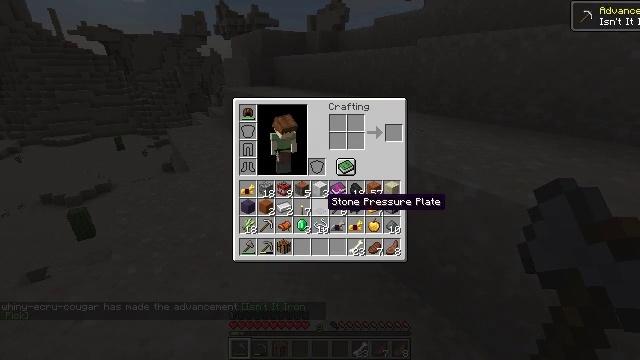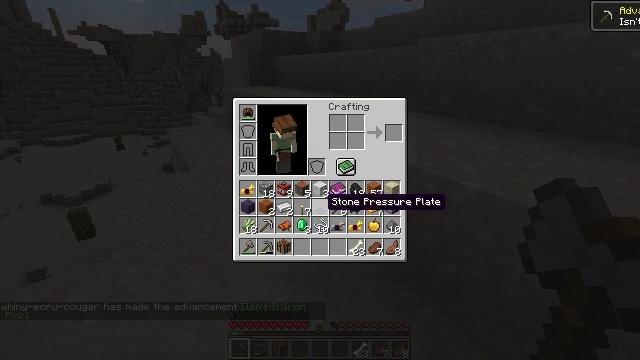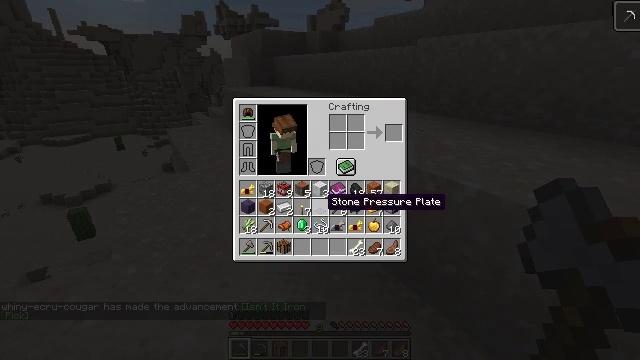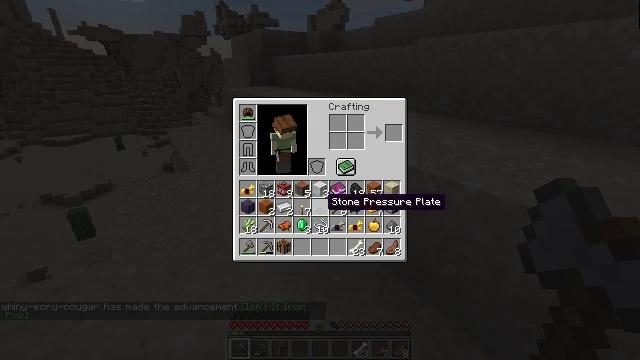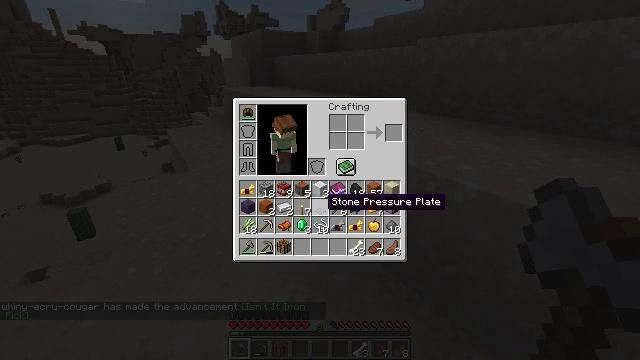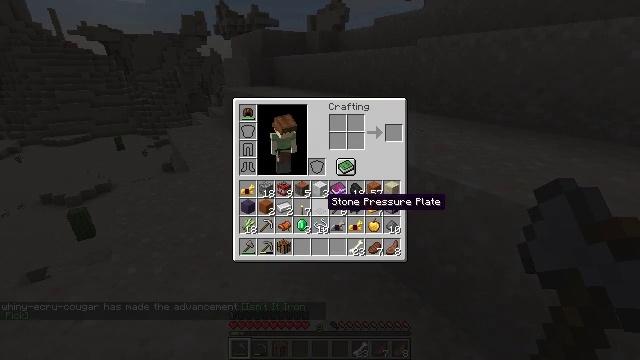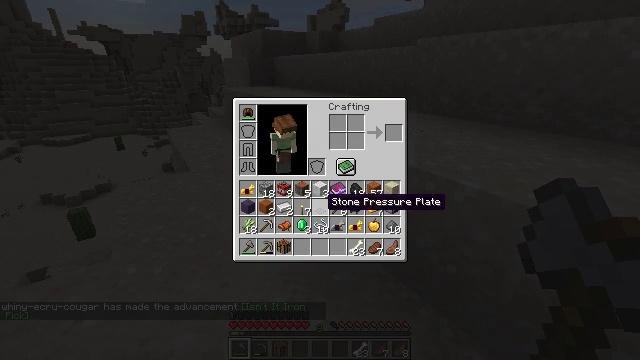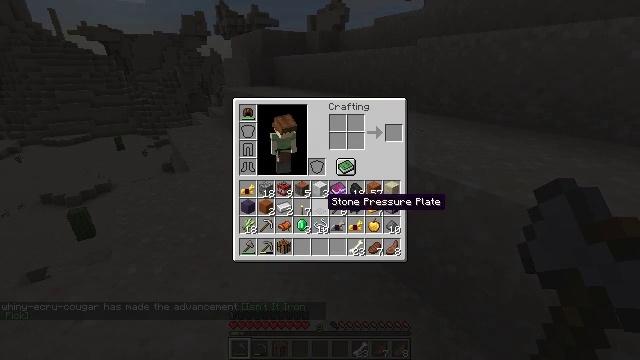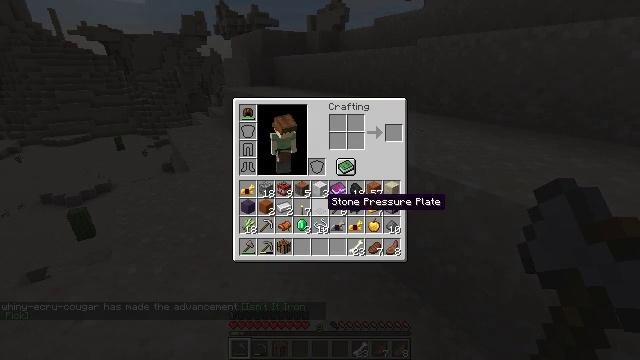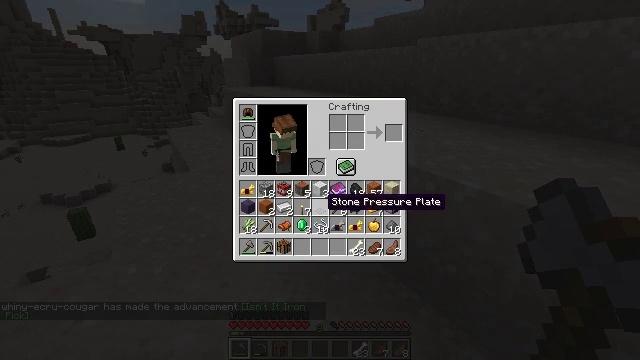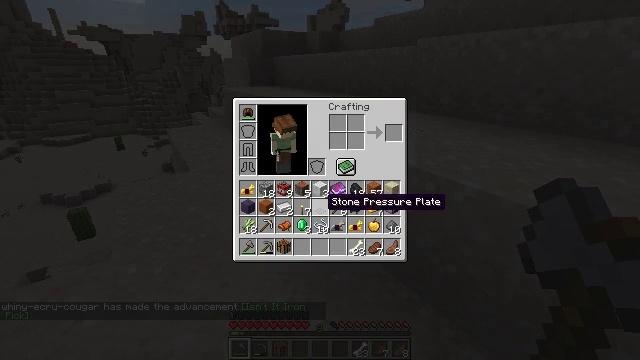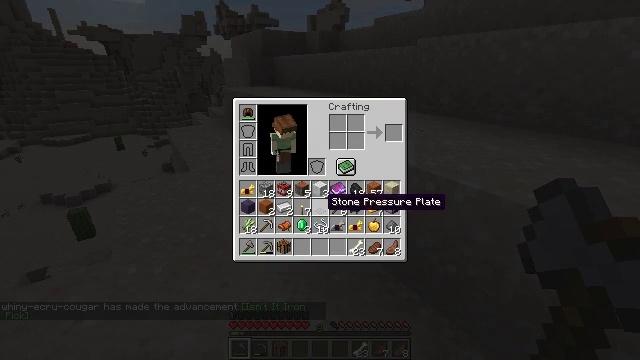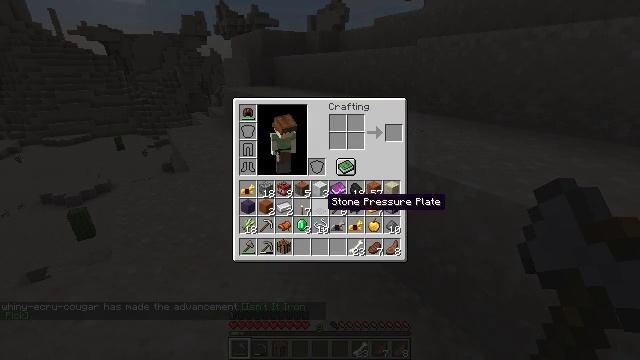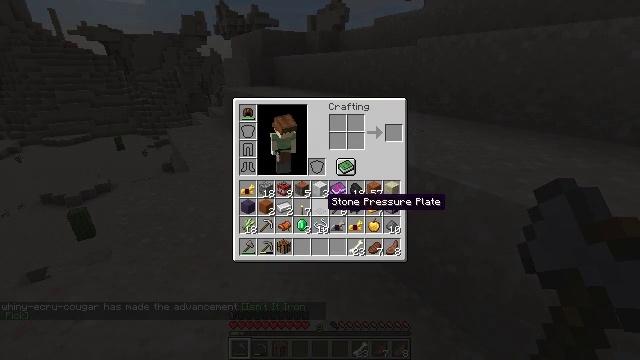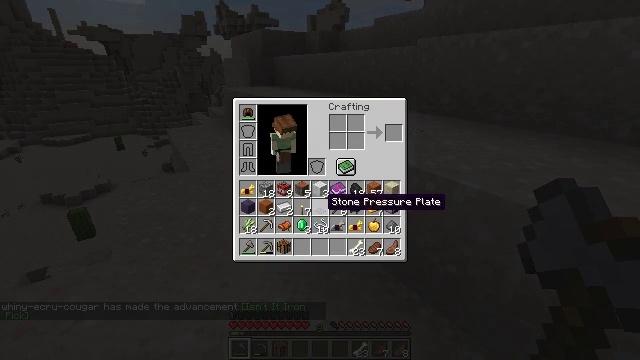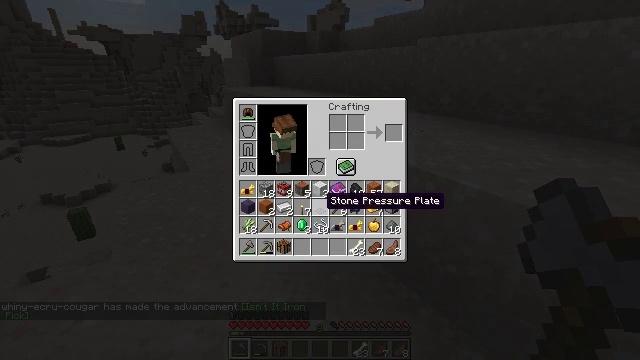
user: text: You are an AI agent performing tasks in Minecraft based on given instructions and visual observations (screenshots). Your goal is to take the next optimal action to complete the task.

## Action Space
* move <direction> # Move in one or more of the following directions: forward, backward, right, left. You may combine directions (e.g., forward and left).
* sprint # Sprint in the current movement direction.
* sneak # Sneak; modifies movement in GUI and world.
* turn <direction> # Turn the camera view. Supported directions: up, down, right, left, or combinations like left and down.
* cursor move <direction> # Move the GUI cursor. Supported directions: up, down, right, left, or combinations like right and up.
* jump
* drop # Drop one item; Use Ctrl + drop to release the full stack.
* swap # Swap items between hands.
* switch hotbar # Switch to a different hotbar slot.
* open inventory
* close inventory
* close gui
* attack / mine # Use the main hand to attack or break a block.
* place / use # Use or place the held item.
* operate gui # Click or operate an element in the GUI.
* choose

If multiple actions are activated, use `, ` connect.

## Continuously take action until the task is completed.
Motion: motion action
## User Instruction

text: Remove a stone pressure plate from the inventory.
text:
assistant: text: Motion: sneak
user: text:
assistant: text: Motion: sneak
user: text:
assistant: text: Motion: sneak
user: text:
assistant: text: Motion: sneak
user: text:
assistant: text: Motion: no_op
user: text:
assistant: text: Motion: no_op
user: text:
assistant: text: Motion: no_op
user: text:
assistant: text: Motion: no_op
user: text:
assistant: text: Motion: no_op
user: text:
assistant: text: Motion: no_op
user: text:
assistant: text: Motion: no_op
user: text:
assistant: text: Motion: no_op
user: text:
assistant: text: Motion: no_op
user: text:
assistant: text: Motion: no_op
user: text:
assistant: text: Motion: no_op
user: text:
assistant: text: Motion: cursor move left
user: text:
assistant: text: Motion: no_op
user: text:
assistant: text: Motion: no_op
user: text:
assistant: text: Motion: no_op
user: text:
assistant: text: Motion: no_op
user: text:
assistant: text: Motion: no_op
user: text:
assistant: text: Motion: no_op
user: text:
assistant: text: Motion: no_op
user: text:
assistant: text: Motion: drop
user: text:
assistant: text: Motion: drop
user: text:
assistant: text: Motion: drop
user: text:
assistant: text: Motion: no_op
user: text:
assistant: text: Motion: no_op
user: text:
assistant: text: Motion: no_op